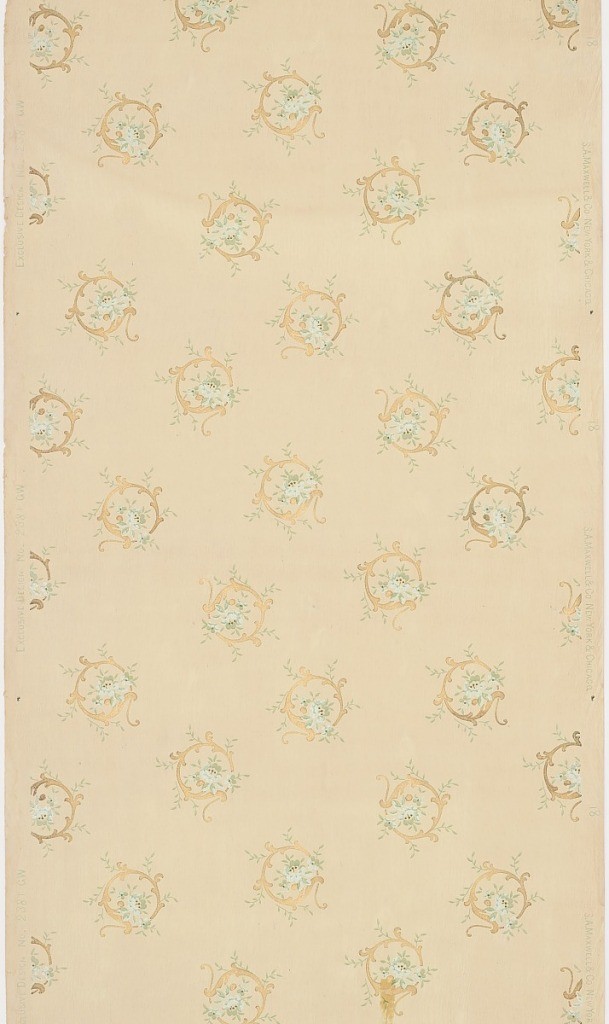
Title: Ceiling paper
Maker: Maxwell & Co., S.A., Chicago, Illinois, USA
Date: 1905–1915
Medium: Machine-printed paper, liquid mica
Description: Pattern of scrolling acanthus foliage forming wreaths with each containing a green floral sprig. Printed in metallic gold and green on tan ground.